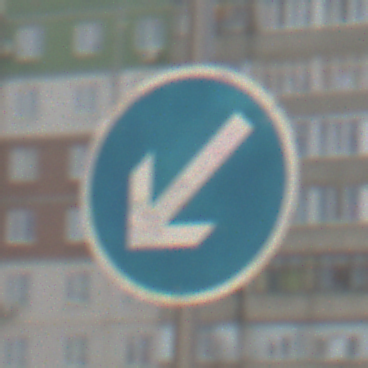
Verkehrszeichen: VorgeschriebeneVorbeifahrtLinks
Umgebung: Outdoor, Urban
Tageszeit: MorningAfternoon
Wetter: PartlyCloudy
Licht: Natural
Jahreszeit: NotSpecified
Kontrast: HighContrast